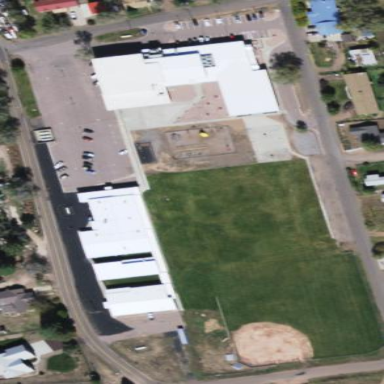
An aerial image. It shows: School.